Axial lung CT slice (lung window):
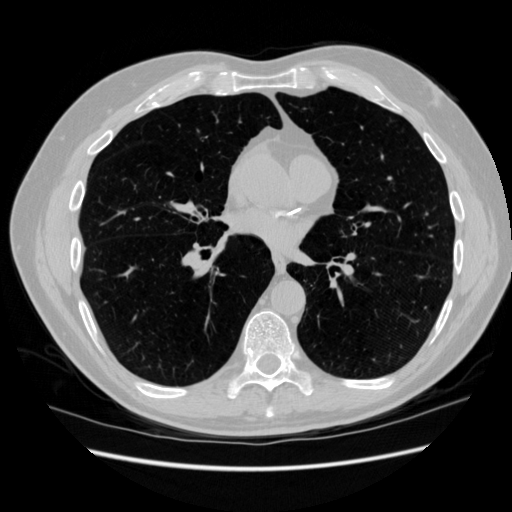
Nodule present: no